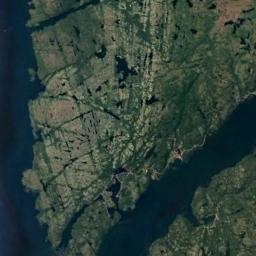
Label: wetland